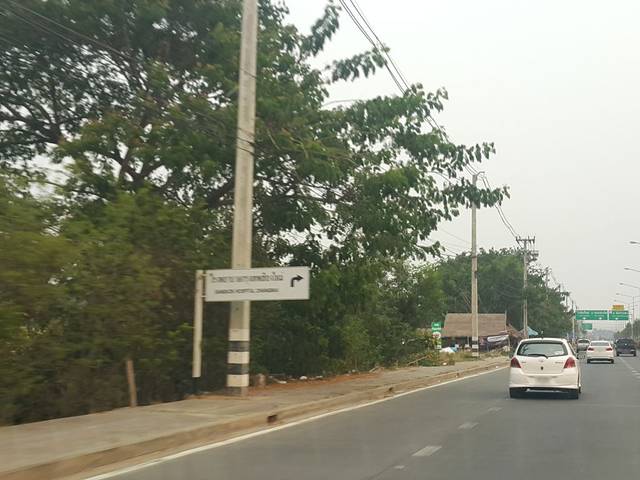
Region: Thailand
Coordinates: 18.815, 99.022